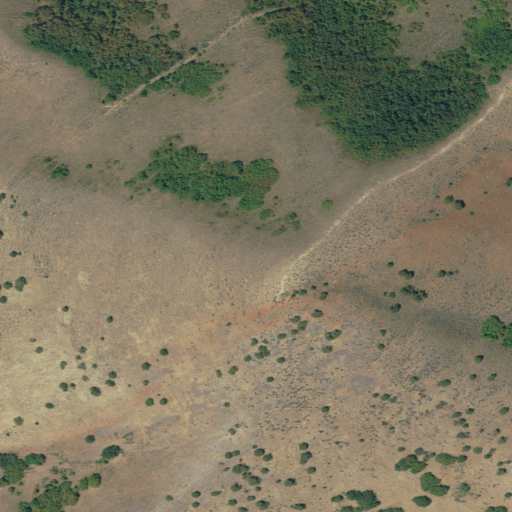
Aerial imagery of mountain in Utah named Chocolate Peak containing shrub, deciduous forest, evergreen forest, and grassland